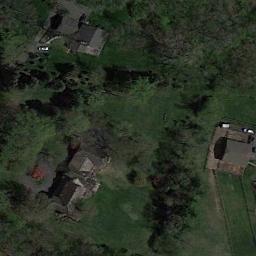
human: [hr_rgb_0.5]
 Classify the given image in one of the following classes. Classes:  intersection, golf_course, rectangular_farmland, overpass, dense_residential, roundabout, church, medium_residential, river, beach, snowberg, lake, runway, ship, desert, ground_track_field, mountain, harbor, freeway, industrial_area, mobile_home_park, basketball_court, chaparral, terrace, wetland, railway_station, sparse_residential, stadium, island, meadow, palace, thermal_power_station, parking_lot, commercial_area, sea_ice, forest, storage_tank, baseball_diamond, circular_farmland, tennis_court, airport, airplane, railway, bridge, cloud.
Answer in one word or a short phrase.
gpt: sparse_residential